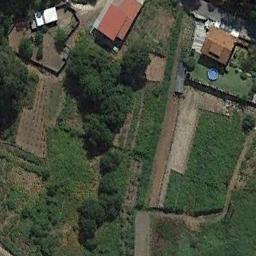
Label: rectangular_farmland